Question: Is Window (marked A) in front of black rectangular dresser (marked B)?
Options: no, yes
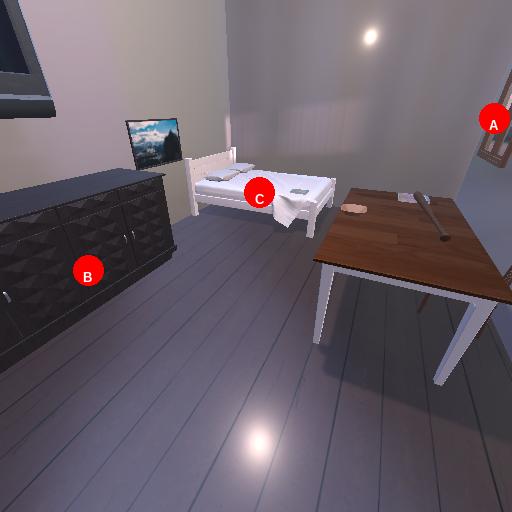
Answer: no